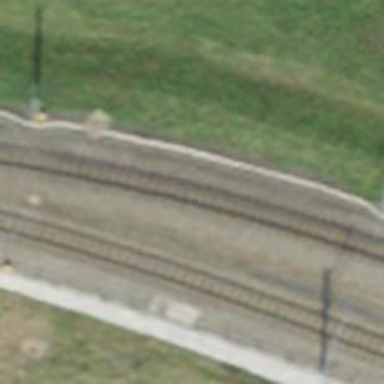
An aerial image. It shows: Narrow gauge railway with electrified contact lines.